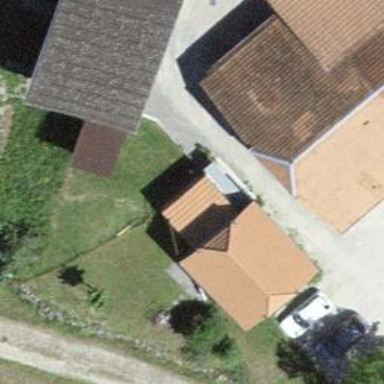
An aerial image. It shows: Barn.